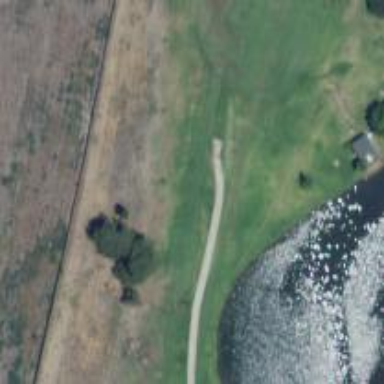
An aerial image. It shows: Service road used as golf cart path.